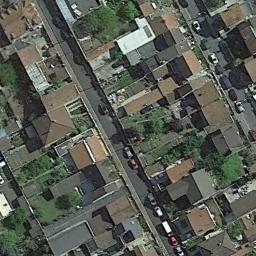
Label: residential